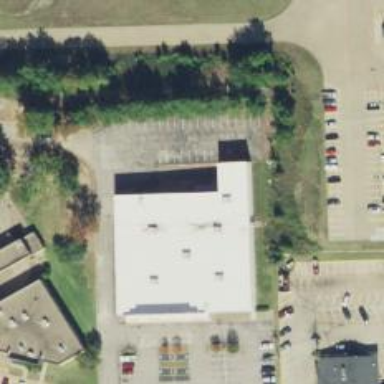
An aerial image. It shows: Building.